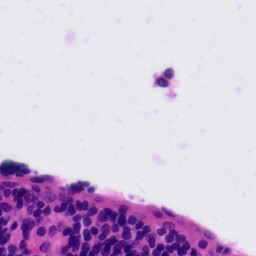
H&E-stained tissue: Tonsil